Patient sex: F
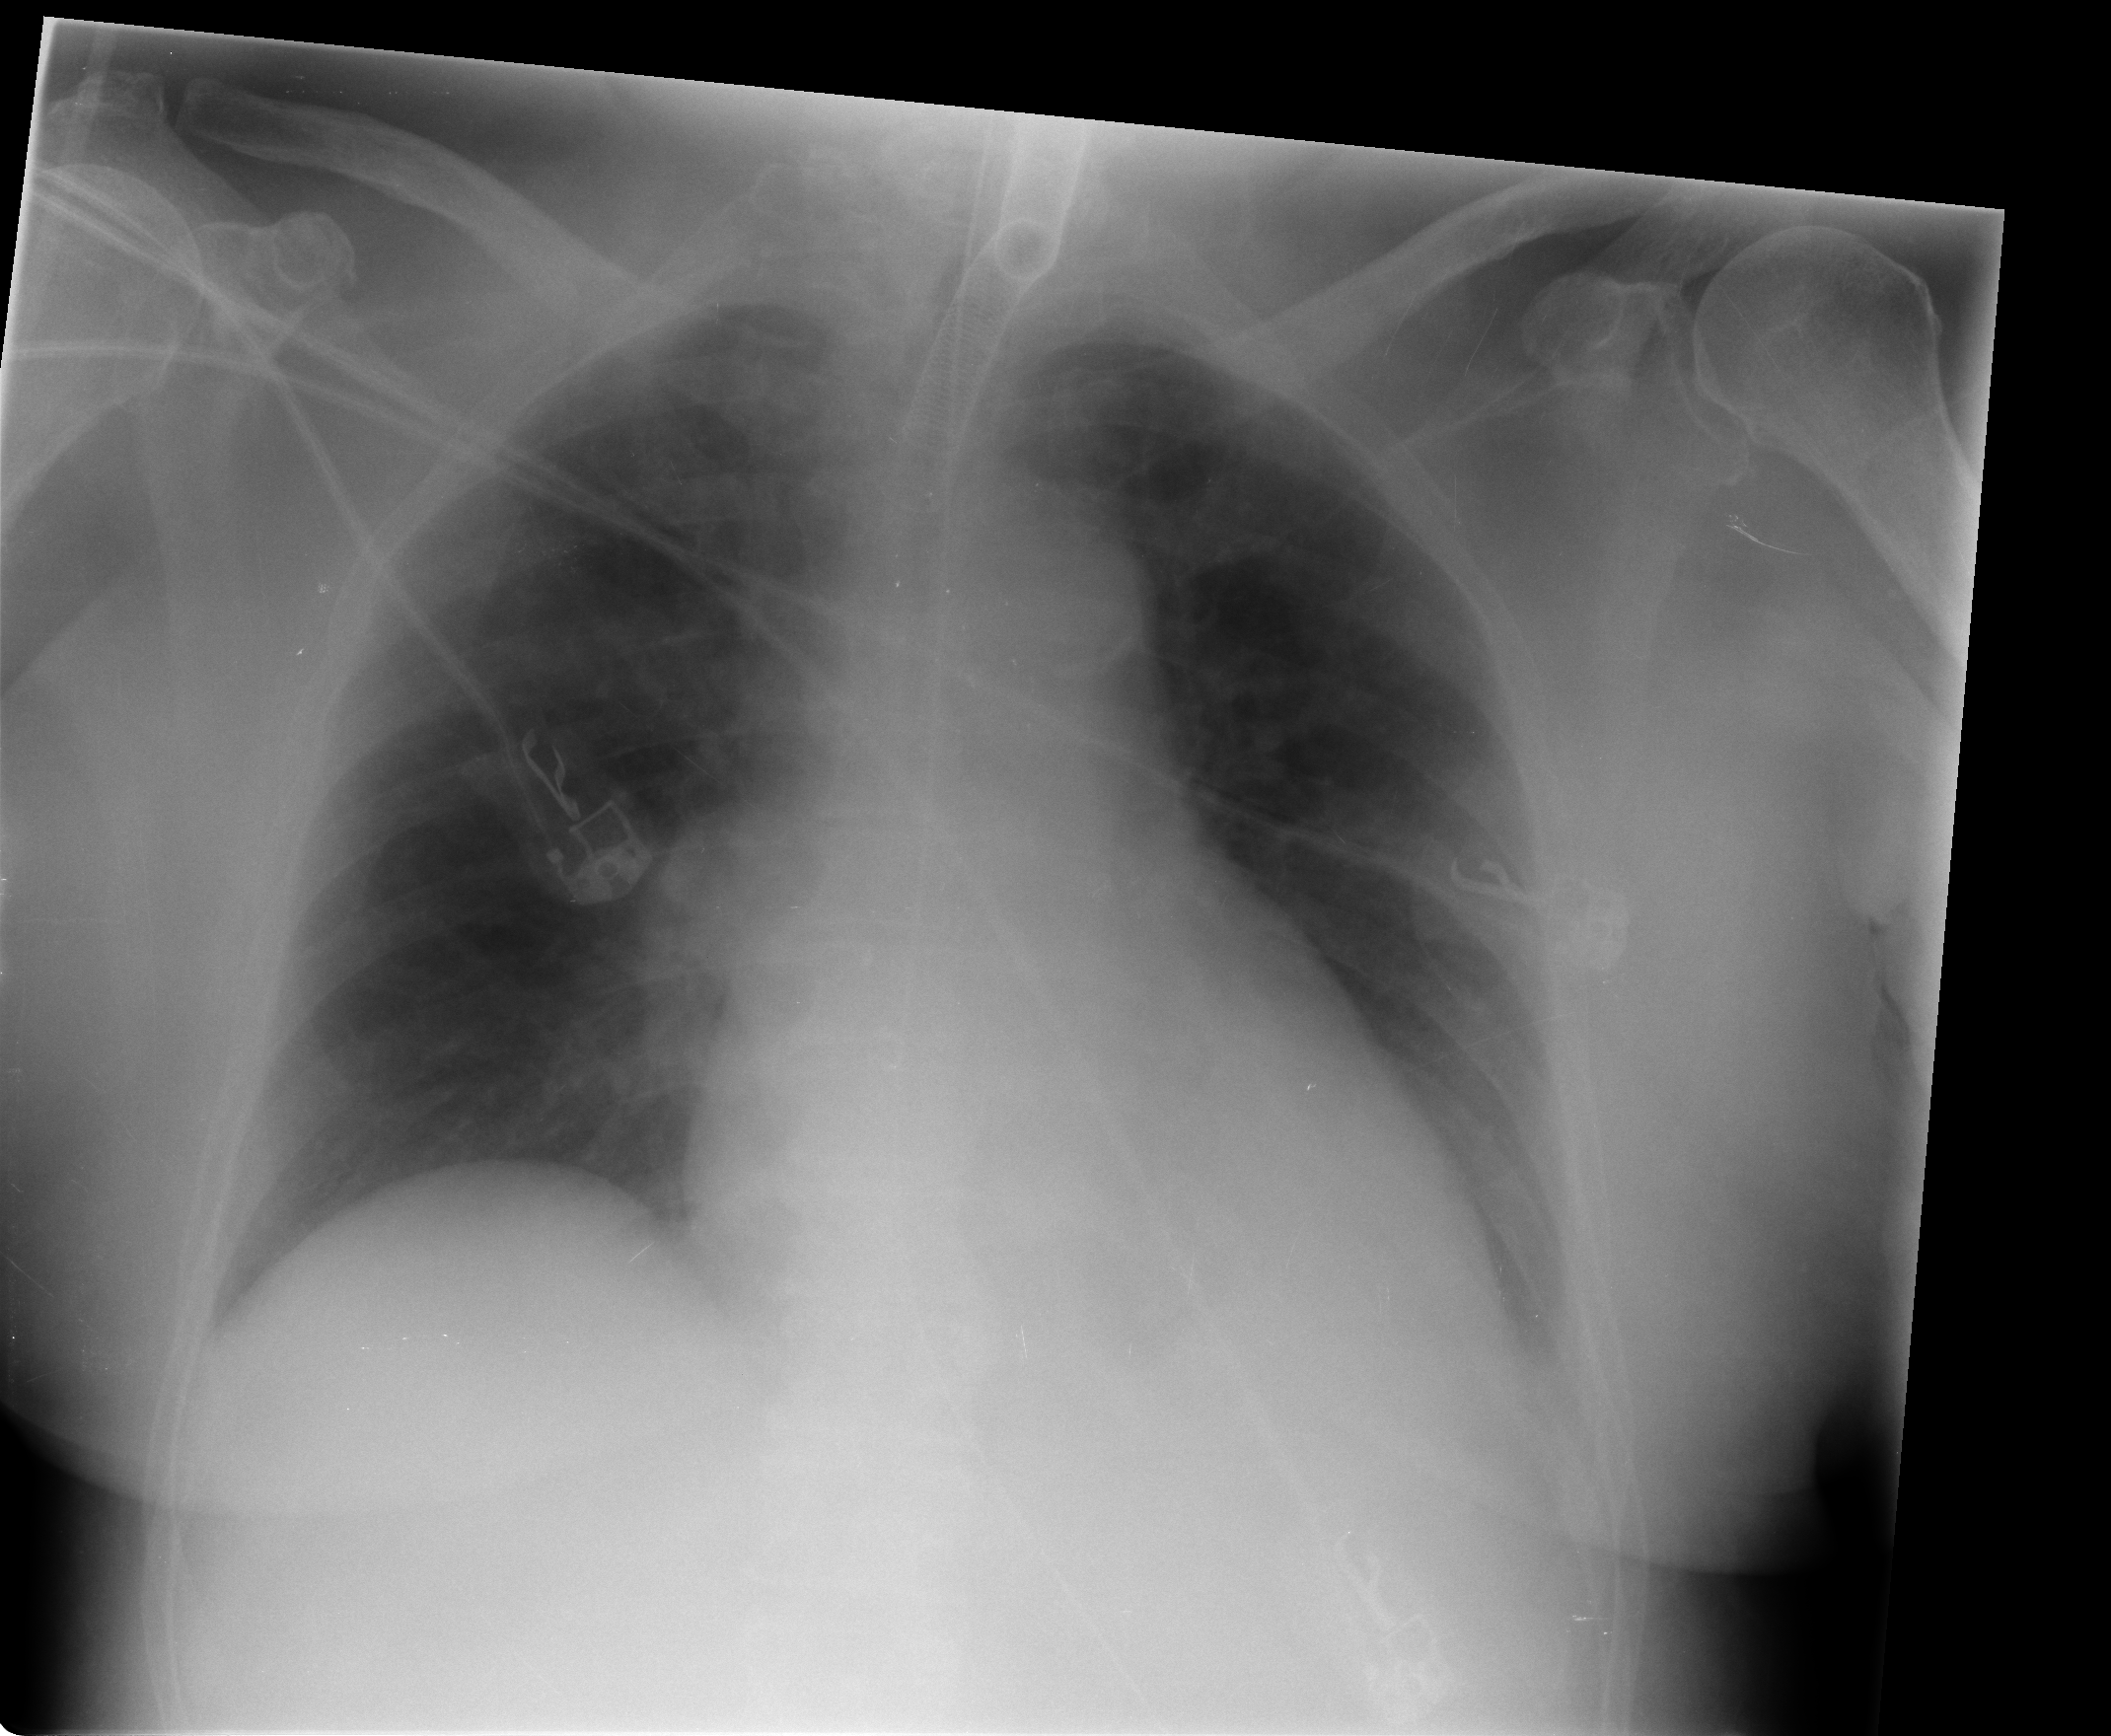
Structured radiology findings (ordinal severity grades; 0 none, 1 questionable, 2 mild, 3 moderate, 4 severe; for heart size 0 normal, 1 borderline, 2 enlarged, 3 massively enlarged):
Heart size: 2
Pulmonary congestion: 0
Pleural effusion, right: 0
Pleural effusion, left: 2
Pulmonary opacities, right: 0
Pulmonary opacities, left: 0
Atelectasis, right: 2
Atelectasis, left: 2